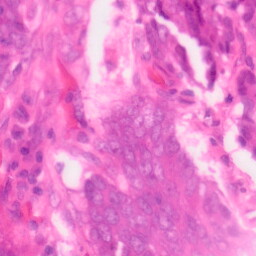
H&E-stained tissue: Colon